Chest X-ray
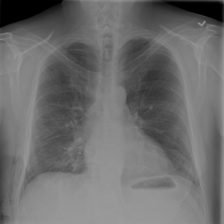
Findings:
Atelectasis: negative
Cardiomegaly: negative
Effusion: negative
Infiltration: negative
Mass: negative
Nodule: negative
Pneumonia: negative
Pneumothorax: positive
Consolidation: negative
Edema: negative
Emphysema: positive
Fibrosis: negative
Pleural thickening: negative
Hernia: negative